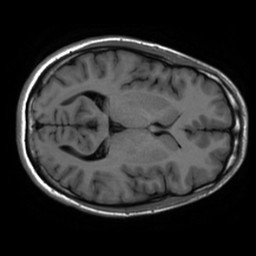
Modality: inplaneT1
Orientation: axial
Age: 21
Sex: male
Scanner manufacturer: ge
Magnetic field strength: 3 T
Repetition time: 2.499 s
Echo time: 0.02513 s